Field crop: maize
Growth stage: 2
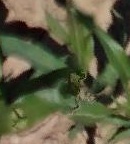
Species: maize